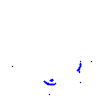
Particle: kaon